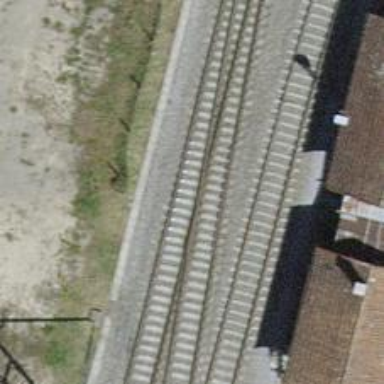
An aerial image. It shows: Single-track railway with electrified contact lines.